Question: I use percent(%) in 'div' 'width' to wrap the 'image' but the problem is every browser render it differently any suggestion why this happen. by the way 'firefox' work perfectly but in 'safari', 'chrome' and 'opera' don't work the way that i want.
if possible can you give brief explanation why this happen!!
thank you in advance.....
below is the image show the problem:

html:
'''
<div class="banner">
<div class="divWrap">
<div class="imageWrap noMarginLeft"><a href="#"><img src="images/130410_Project-tile1.jpg" alt="" /></a></div>
<div class="imageWrap"><a href="#"><img src="images/130410_Project-tile2.jpg" alt="" /></a></div>
<div class="imageWrap"><a href="#"><img src="images/130410_Project-tile3.jpg" alt="" /></a></div>
<div class="imageWrap"><a href="#"><img src="images/130410_Project-tile4.jpg" alt="" /></a></div>
<div class="imageWrap"><a href="#"><img src="images/130410_Project-tile5.jpg" alt="" /></a></div>
<div class="imageWrap"><a href="#"><img src="images/130410_Project-tile6.jpg" alt="" /></a></div>
<div class="imageWrap"><a href="#"><img src="images/130410_Project-tile7.jpg" alt="" /></a></div>
<div class="imageWrap noMarginLeft"><a href="#"><img src="images/130410_Project-tile8.jpg" alt="" /></a></div>
<div class="imageWrap"><a href="#"><img src="images/130410_Project-tile9.jpg" alt="" /></a></div>
<div class="imageWrap"><a href="#"><img src="images/130410_Project-tile10.jpg" alt="" /></a></div>
<div class="imageWrap"><a href="#"><img src="images/130410_Project-tile11.jpg" alt="" /></a></div>
<div class="imageWrap"><a href="#"><img src="images/130410_Project-tile12.jpg" alt="" /></a></div>
<div class="imageWrap"><a href="#"><img src="images/130410_Project-tile13.jpg" alt="" /></a></div>
<div class="imageWrap"><a href="#"><img src="images/130410_Project-tile14.jpg" alt="" /></a></div>
<div class="imageWrap noMarginLeft noMarginBottom"><a href="#"><img src="images/130410_Project-tile15.jpg" alt="" /></a></div>
<div class="imageWrap noMarginBottom"><a href="#"><img src="images/130410_Project-tile16.jpg" alt="" /></a></div>
<div class="imageWrap noMarginBottom"><a href="#"><img src="images/130410_Project-tile17.jpg" alt="" /></a></div>
<div class="imageWrap noMarginBottom"><a href="#"><img src="images/130410_Project-tile18.jpg" alt="" /></a></div>
<div class="imageWrap noMarginBottom"><a href="#"><img src="images/130410_Project-tile19.jpg" alt="" /></a></div>
<div class="imageWrap noMarginBottom"><a href="#"><img src="images/130410_Project-tile20.jpg" alt="" /></a></div>
<div class="imageWrap noMarginBottom"><a href="#"><img src="images/130410_Project-tile21.jpg" alt="" /></a></div>
</div>
</div><!-- end banner -->
'''
css:
'''
.banner{
float:left;
width:100%;
}
.banner .imageWrap {
float:left;
width:13.772%;
margin:0 0 0 .6%;
background-color:#555
}
.banner .imageWrap img {
float:left;
max-width:100%;
width:100%;
}
.noMarginLeft {margin-left:0 !important}
.noMarginBottom {margin-bottom:0 !important}
'''
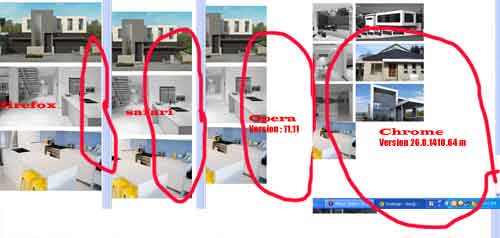
Answer: Browsers round percentage widths differently.
Here's an article on it from 2008 (but still relevant today):
<URL>